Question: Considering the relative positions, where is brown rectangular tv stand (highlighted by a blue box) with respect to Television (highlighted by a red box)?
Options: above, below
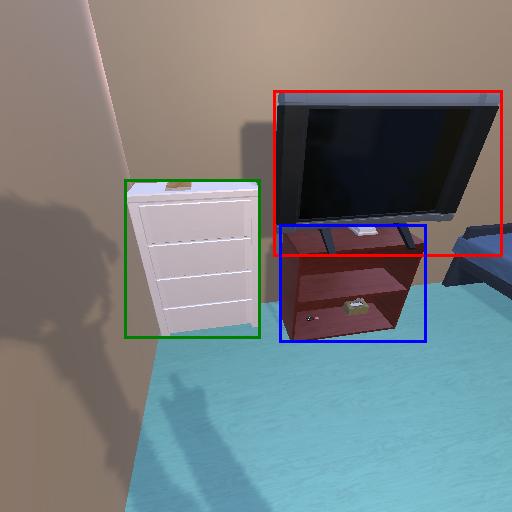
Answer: above